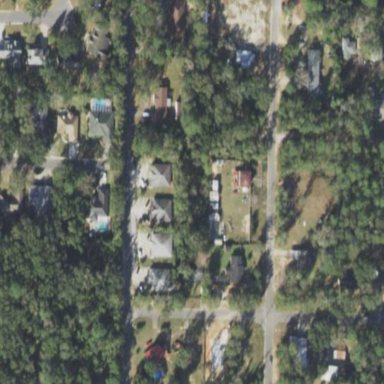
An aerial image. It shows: This residential area consists of single-family homes.